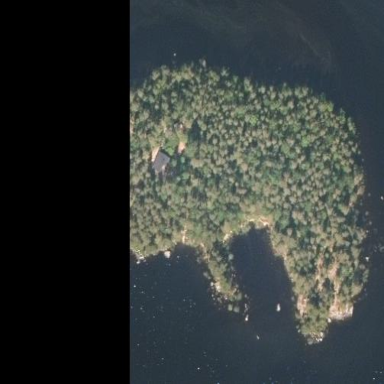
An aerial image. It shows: Islet.